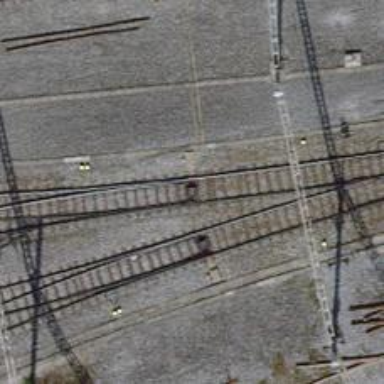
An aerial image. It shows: Railway switch.